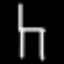
Label: chair